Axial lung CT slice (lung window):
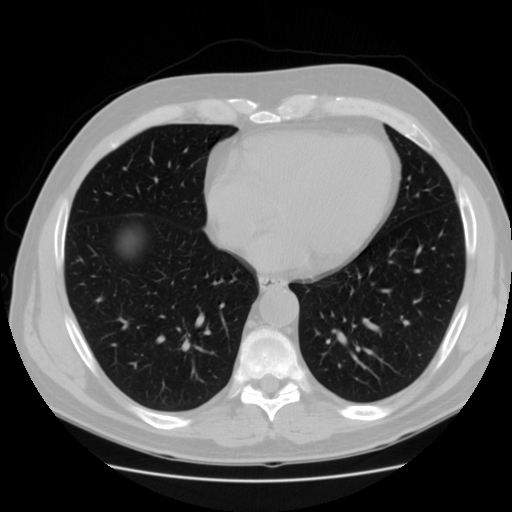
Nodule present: no